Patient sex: M
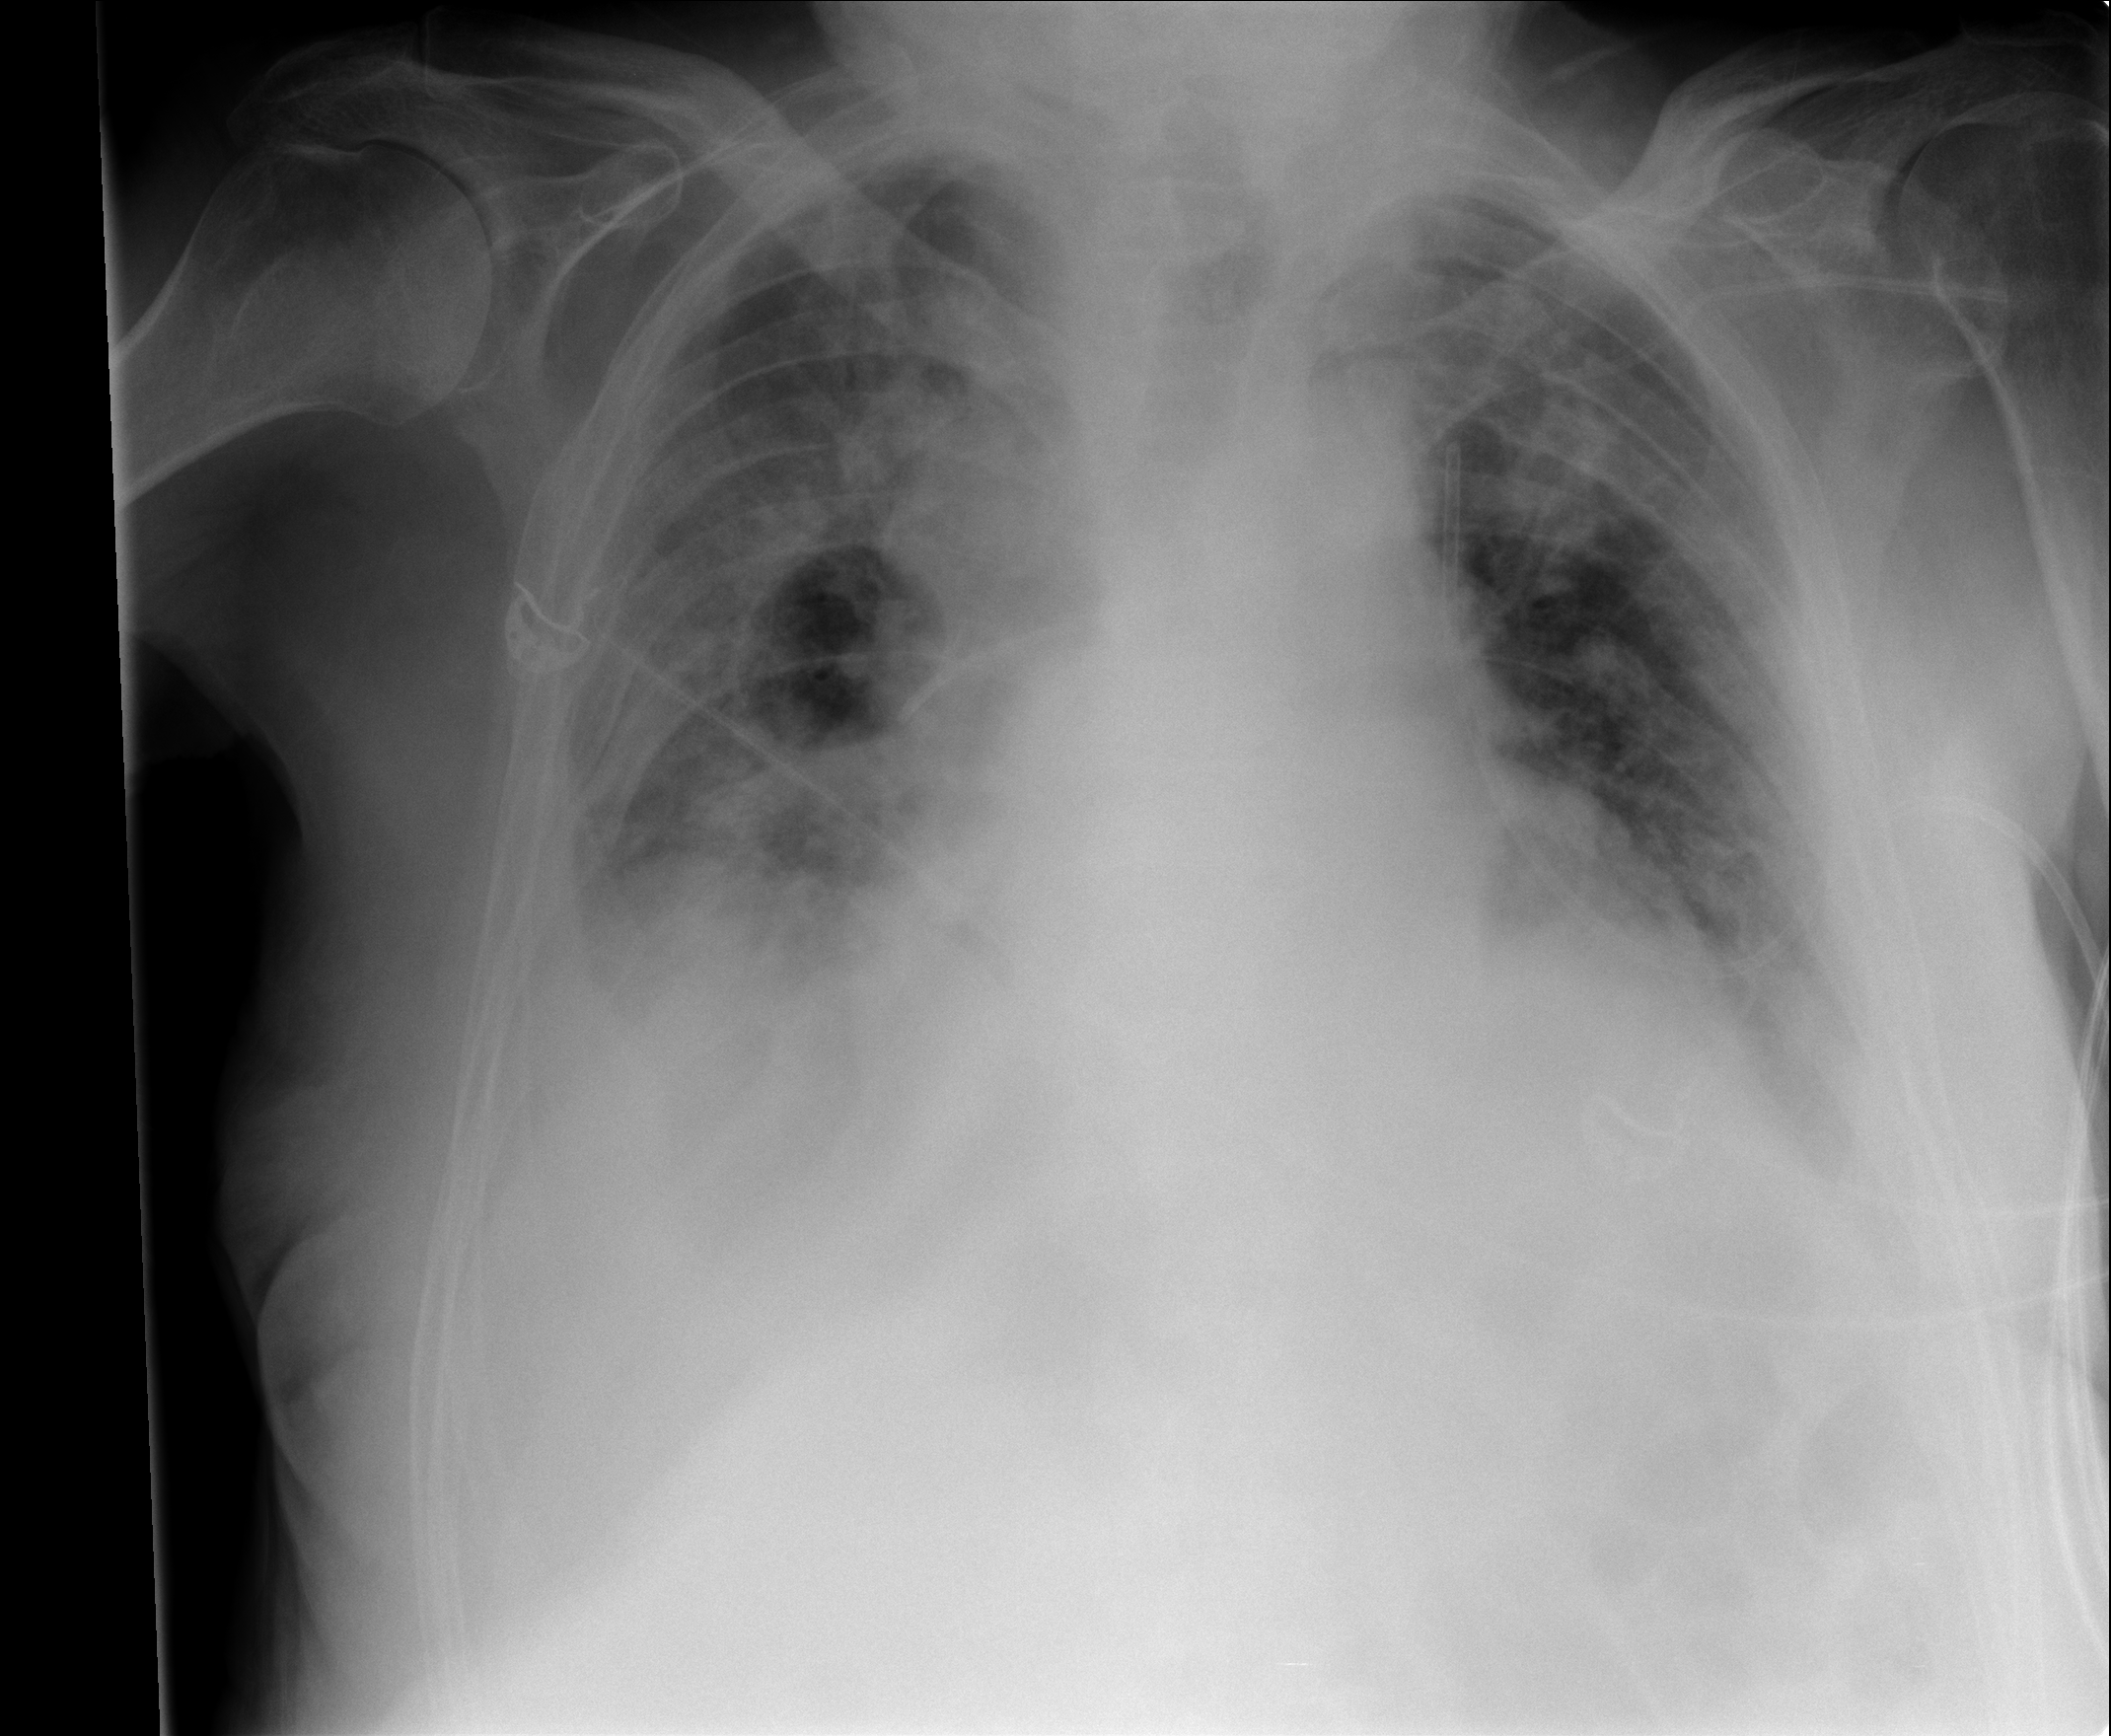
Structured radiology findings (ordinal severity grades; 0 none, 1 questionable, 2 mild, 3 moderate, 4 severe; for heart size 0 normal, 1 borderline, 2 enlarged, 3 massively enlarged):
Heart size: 2
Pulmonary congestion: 1
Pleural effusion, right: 3
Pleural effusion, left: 1
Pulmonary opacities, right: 2
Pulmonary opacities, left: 2
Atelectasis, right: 3
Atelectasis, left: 2